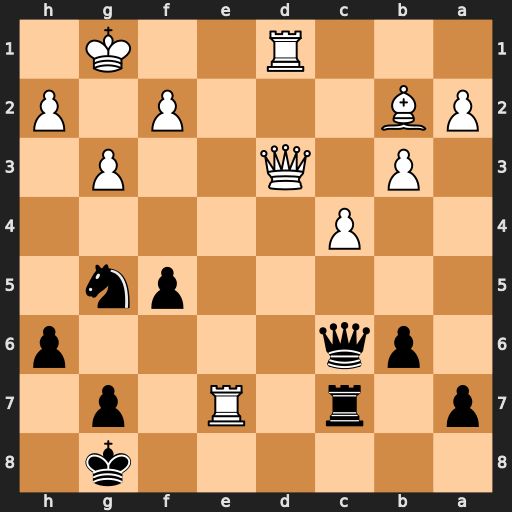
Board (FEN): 6k1/p1r1R1p1/1pq4p/5pn1/2P5/1P1Q2P1/PB3P1P/3R2K1
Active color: b
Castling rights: -
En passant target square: -
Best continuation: Nh3+ Kf1 Qh1+ Ke2 Rxe7+ Kd2 Qxd1+ Kxd1 Nxf2+ Kd2 Nxd3